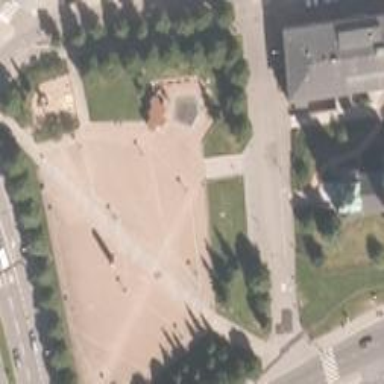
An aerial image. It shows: Square with pedestrian fine gravel road.